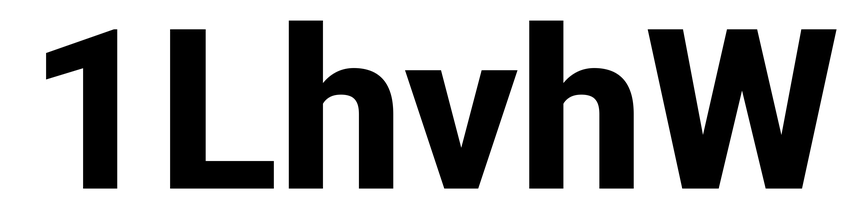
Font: Roboto_ExtraBold